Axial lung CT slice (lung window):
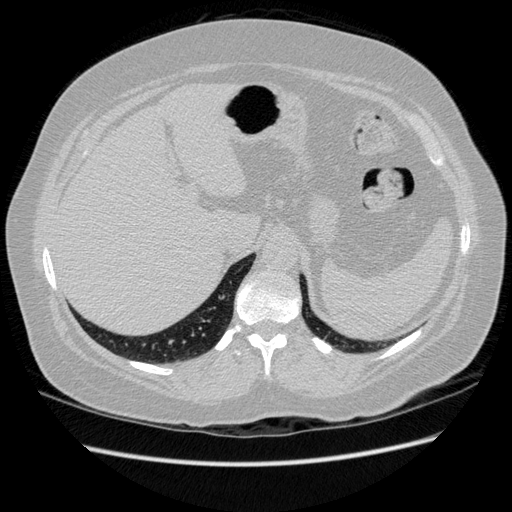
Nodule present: no